Field crop: tomato
Growth stage: 1
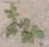
Species: portulaca